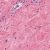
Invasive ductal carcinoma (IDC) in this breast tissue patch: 0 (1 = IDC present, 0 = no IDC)